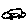
Label: car